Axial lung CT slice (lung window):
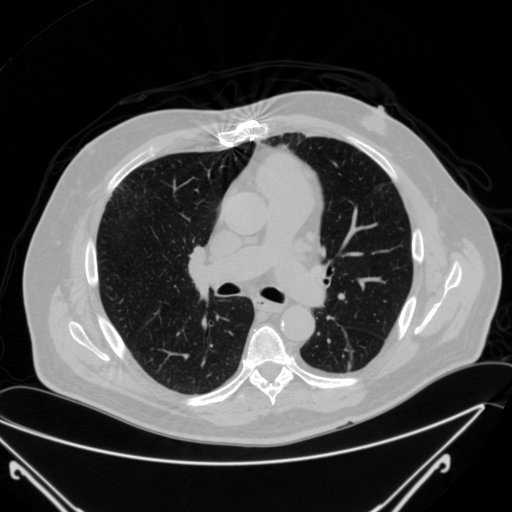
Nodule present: no